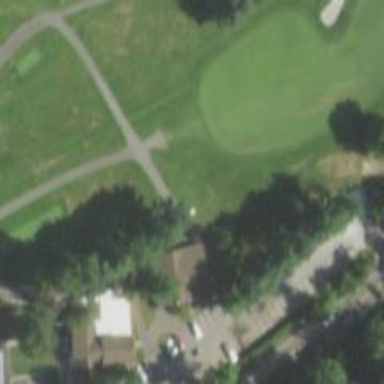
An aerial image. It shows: Path for both road and golf.